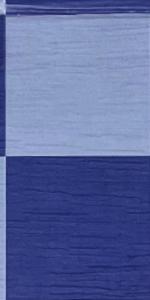
Label: Empty